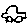
Label: car